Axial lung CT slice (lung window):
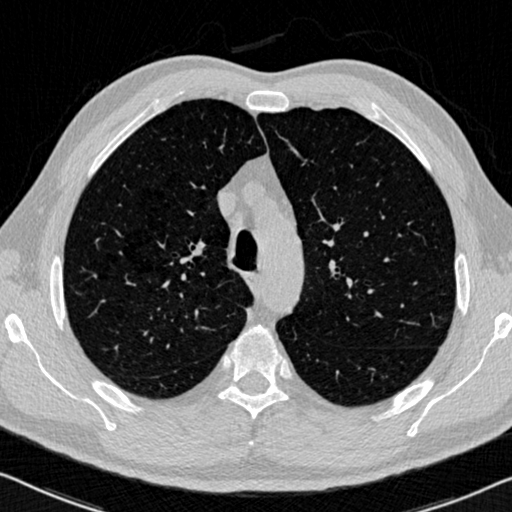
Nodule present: no